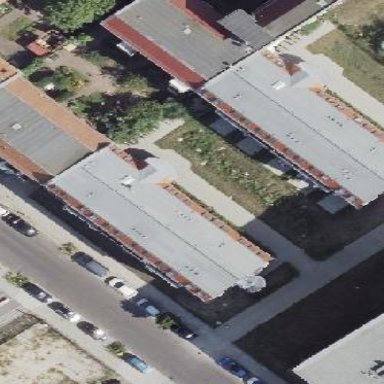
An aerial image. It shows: Building consisting of apartments with double saltbox roof shape.